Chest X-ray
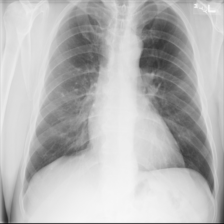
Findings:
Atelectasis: negative
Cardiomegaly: negative
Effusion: negative
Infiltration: negative
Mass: negative
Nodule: negative
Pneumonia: negative
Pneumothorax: negative
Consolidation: negative
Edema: negative
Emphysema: negative
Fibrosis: negative
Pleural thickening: negative
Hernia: negative